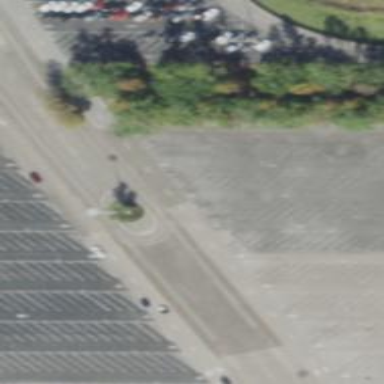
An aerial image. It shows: Designated parking area along service road for trams.